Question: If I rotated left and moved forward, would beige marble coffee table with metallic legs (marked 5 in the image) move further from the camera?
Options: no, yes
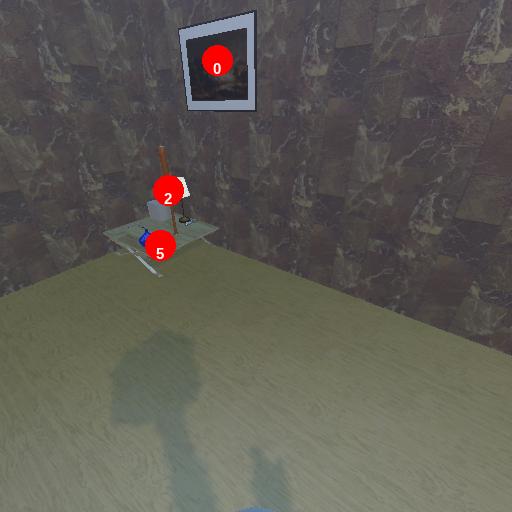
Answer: no